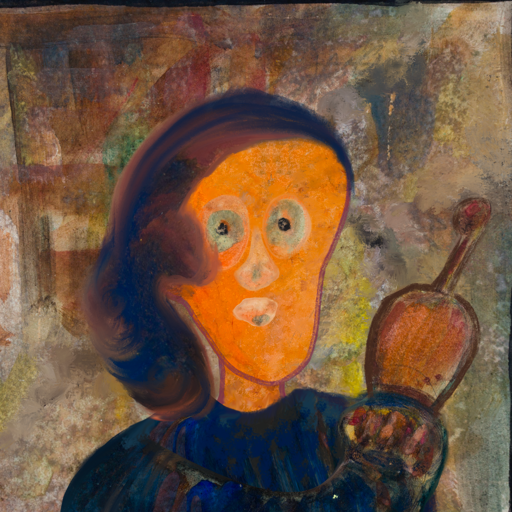
Background: Mosgoul, Head And Neck Front: Hypocrite, Face Front: Childish, Bust: Pipe, Hair Front: Mother_And_Son_Son, Head Accessory: Blank, Second Necklace: Blank, Necklace: Blank, Baby: Blank